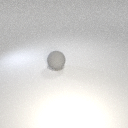
large gray rubber sphere